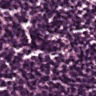
Metastatic tissue present: no